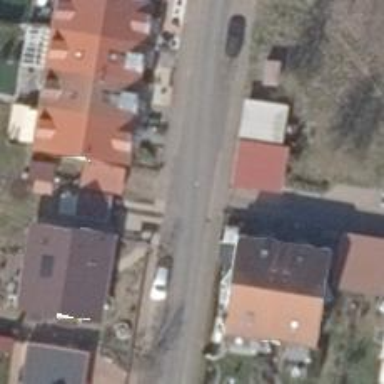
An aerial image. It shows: Asphalt road designated as living street.